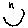
Label: smiley face